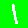
Digit: 1